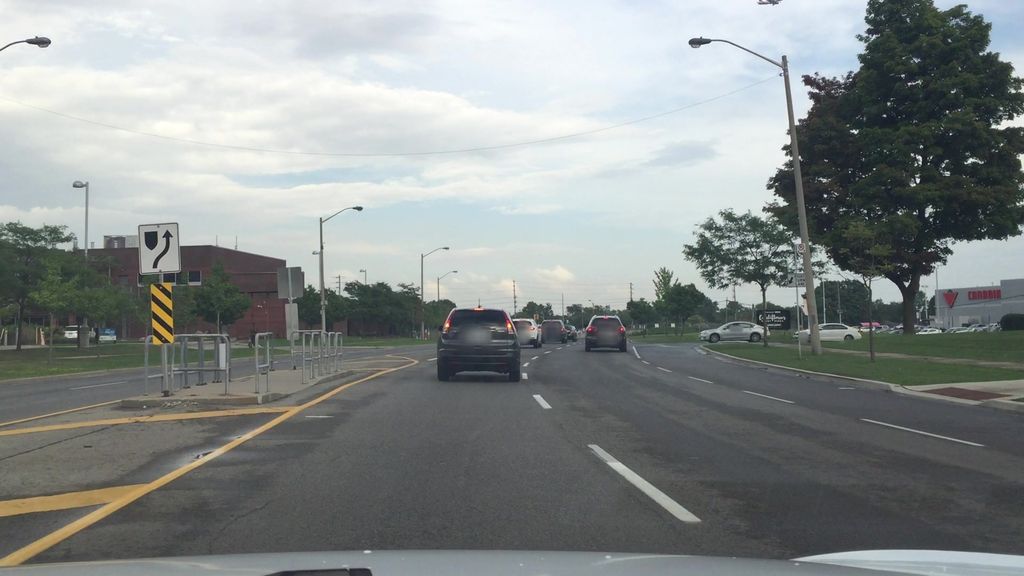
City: toronto